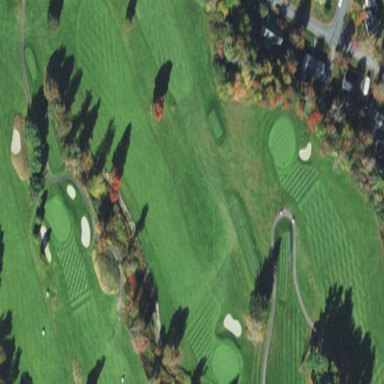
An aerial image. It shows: Golf fairway surrounded by grass.